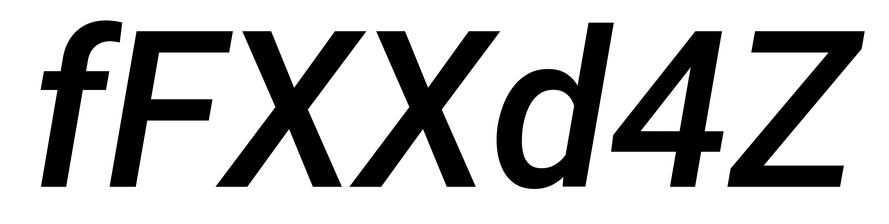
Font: Roboto-Italic_Medium_Italic